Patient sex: F
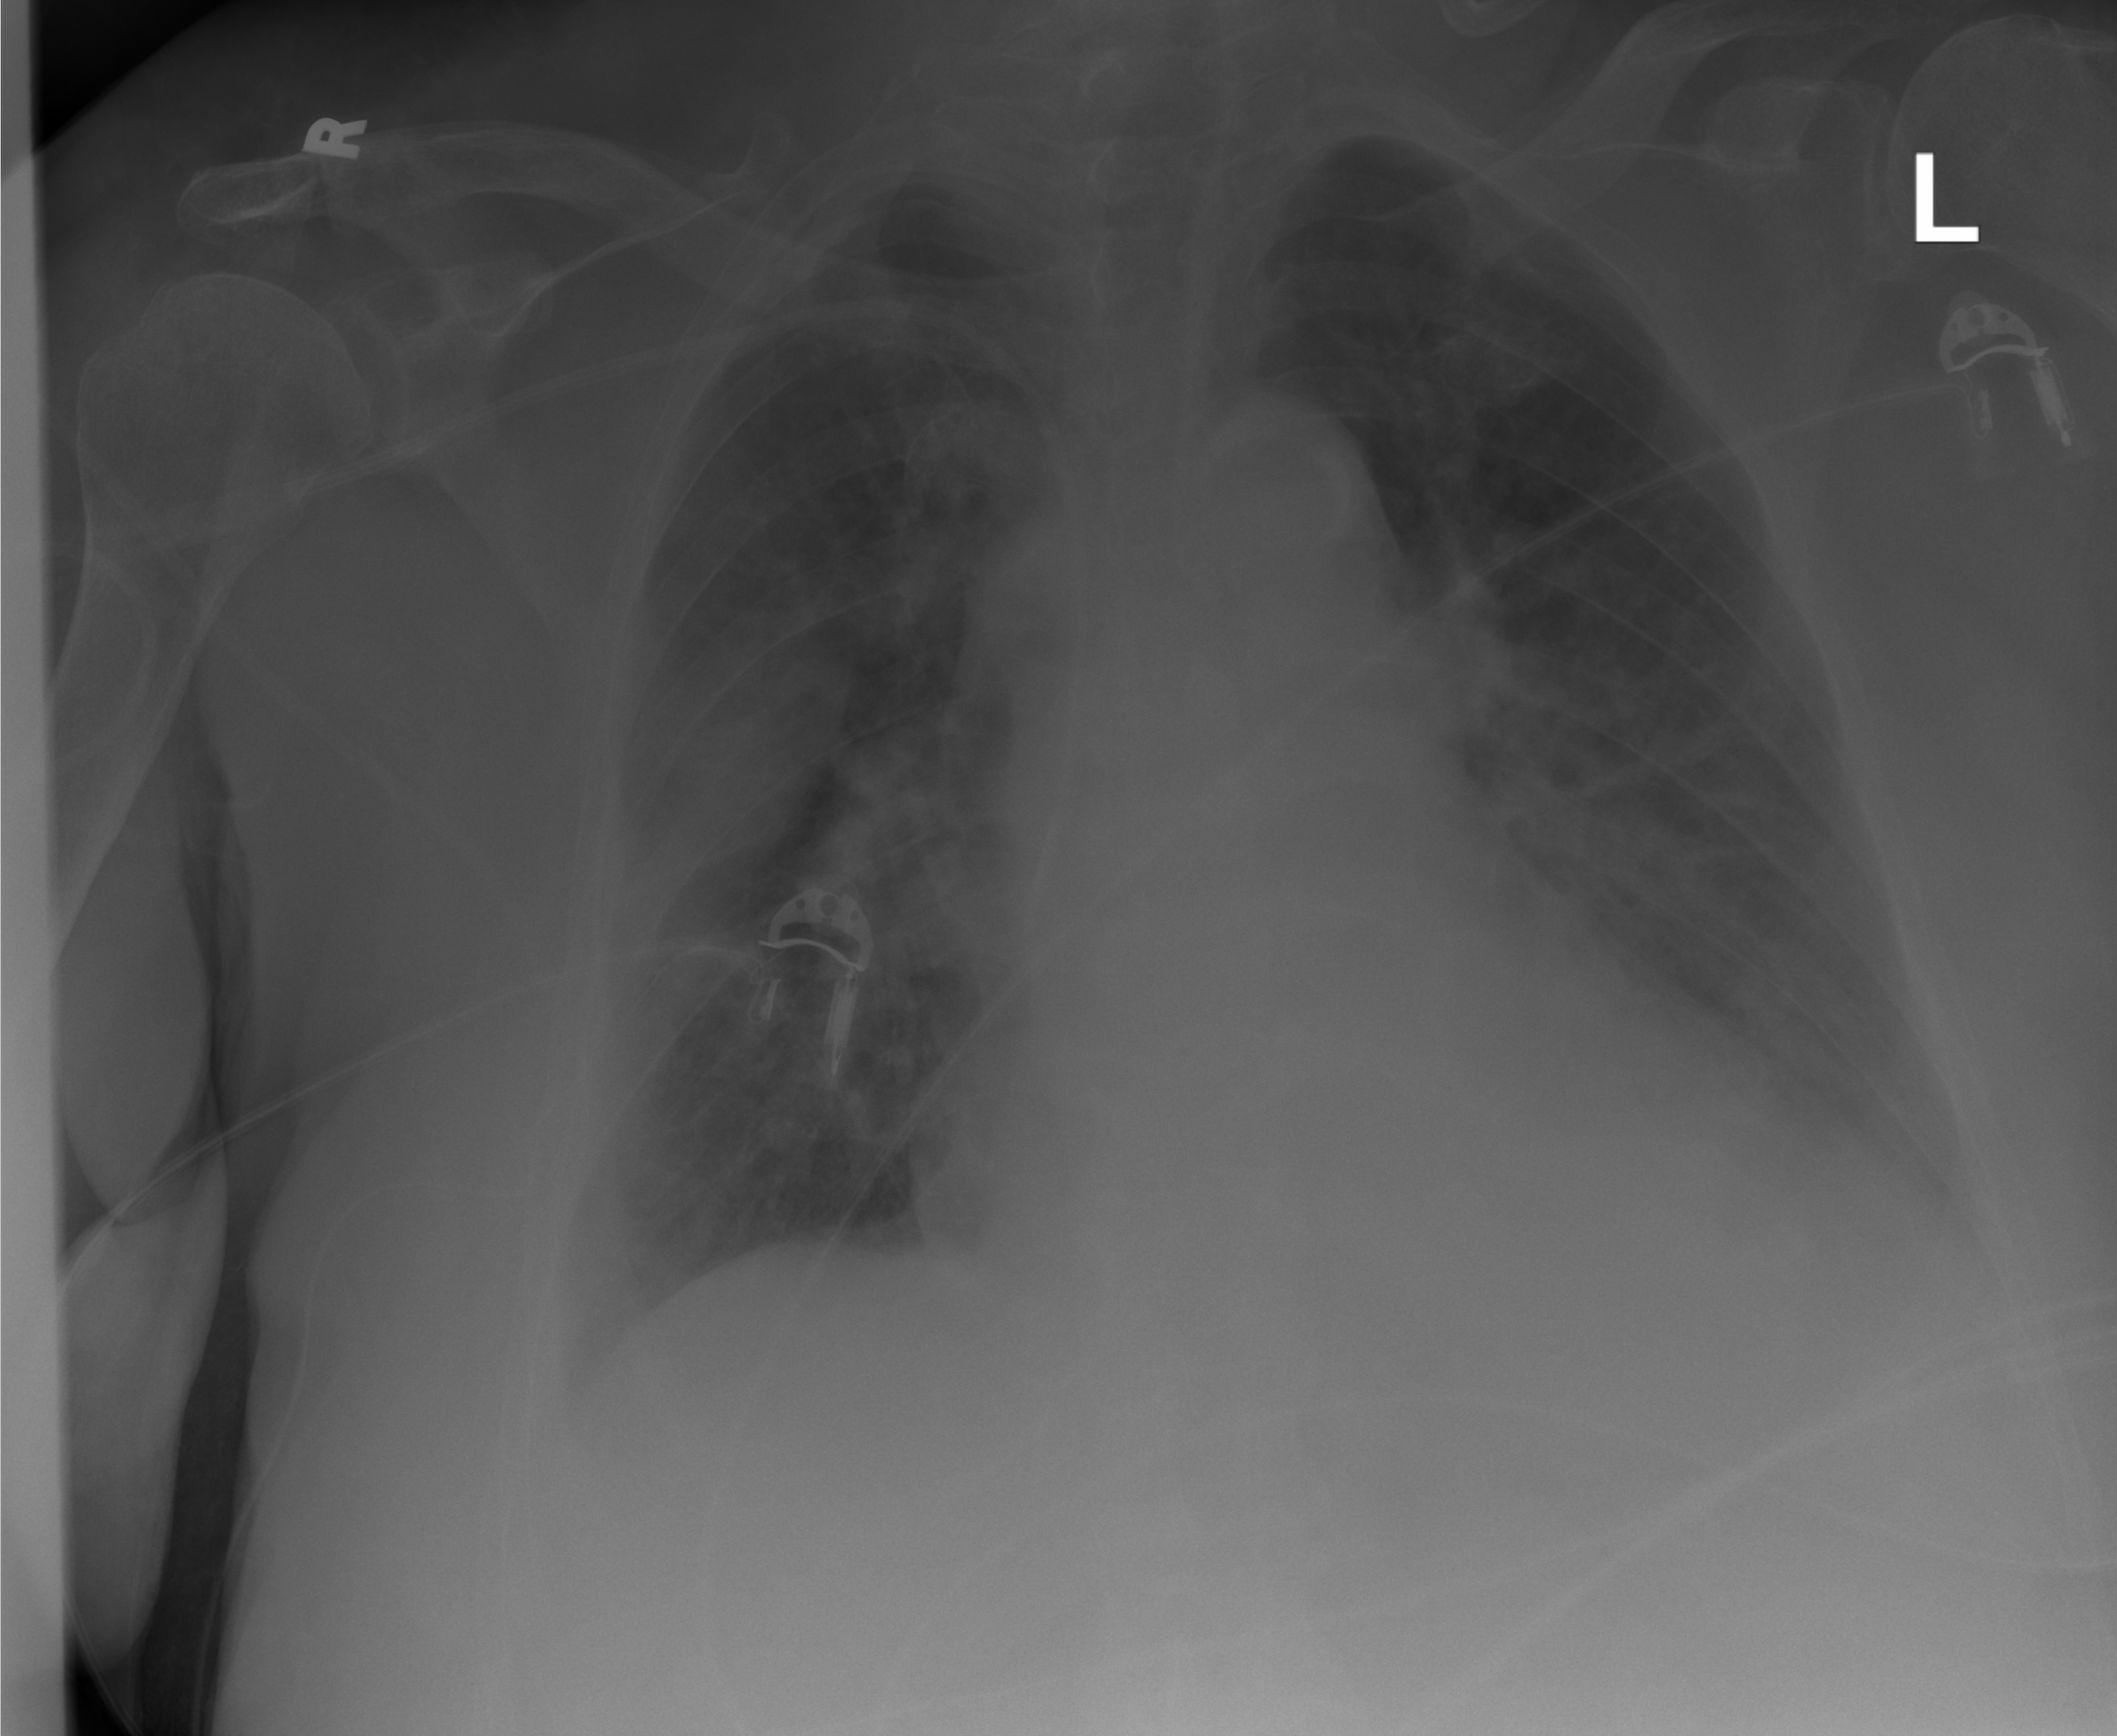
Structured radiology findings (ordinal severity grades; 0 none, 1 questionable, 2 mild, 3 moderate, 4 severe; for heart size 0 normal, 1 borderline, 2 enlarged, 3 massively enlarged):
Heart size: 0
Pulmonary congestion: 0
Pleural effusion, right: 1
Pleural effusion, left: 2
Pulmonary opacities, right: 0
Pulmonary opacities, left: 0
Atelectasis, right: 1
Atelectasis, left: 2